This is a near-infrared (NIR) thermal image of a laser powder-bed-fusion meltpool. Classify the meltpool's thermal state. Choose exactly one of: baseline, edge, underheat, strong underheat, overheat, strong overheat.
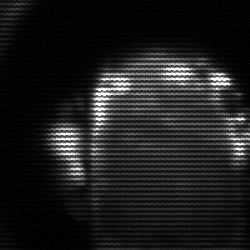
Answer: baseline